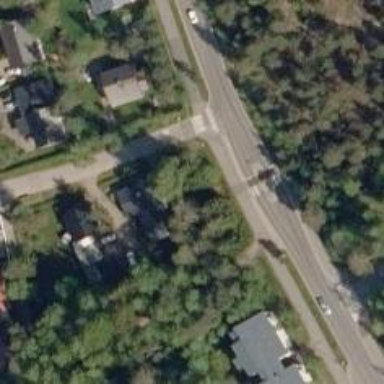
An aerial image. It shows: Road with "give way" sign.